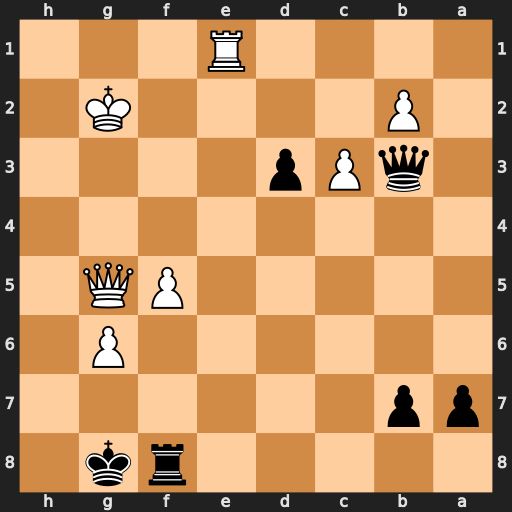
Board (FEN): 5rk1/pp6/6P1/5PQ1/8/1qPp4/1P4K1/4R3
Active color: b
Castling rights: -
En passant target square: -
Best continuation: Qc2+ Kg3 d2 Rh1 Qd3+